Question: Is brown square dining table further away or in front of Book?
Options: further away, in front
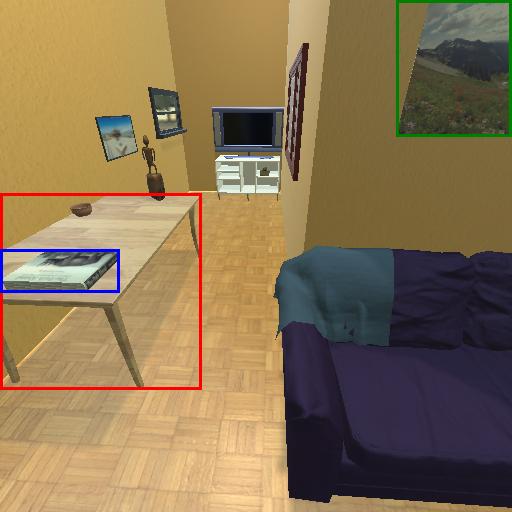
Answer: further away